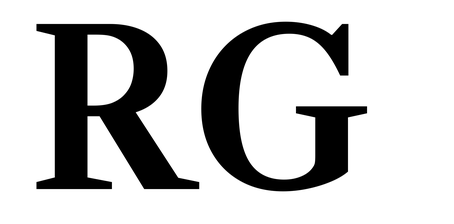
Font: LibreCaslonText_SemiBold